Question: My problem is that my 'content' 'div' doesn't stay inside the 'sitewrapper' 'div'.
## HTML:
'''
<div class="sitewraper">
<div class="categorietree">
<?php echo $categorietree; ?>
</div>
<div class="content">
<?php echo $content; ?>
</div>
</div>
'''
## CSS:
'''
div.sitewrapper
{
height:99%;
width:100%;
top:75px !important;
position:relative;
}
div.categorietree
{
float:left;
height:100%;
width:20%;
}
div.content
{
float:left;
height:100%;
width:80%;
}
'''
This is the problem:

Can someone tell me what i am doing wrong.
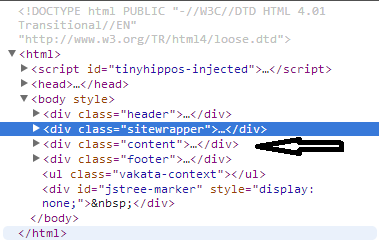
Answer: # Either:
1. Your javascript libraries re-arrange elements in the DOM ( but this is unlikely* ).
2. Your dynamic $content or $categorietree injections contain an extra </div> tag!
*Libraries like jQuery Mobile usually only move elements into and out of the library's special elements, they don't single out and mess with other elements.
# It's probably #2.
Make sure to clean out and sanitize HTML if content is ever being injected dynamically!
Use this function on your content before echoing it: <URL>
## So, try this...
'''
<div class="sitewraper">
<div class="categorietree">
<?php echo strip_tags( $categorietree ); ?>
</div>
<div class="content">
<?php echo strip_tags( $content ); ?>
</div>
</div>
'''